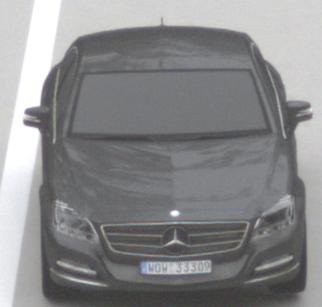
Make: Mercedes-Benz
Model: CLS Coupé 350
Detailed model: CLS-Class (218) Coupé
Model produced from: 2011/01
Model produced until: 2014/07
Doors: 4
Color: gray
Road condition: dry road
Daytime: midday
Contrast: low contrast